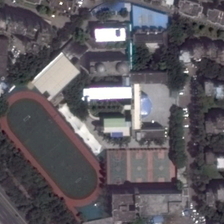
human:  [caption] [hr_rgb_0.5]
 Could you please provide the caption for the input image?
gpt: some buildings and green trees are near a playground with three basketball fields in a school .

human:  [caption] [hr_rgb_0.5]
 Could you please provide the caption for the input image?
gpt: some buildings and green trees are near a playground with three basketball fields in a school .

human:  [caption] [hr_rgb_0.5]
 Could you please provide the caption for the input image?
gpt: some buildings and green trees are near a playground with three basketball fields in a school .

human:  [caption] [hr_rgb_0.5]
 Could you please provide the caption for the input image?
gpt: some buildings and green trees are near a playground with three basketball fields in a school .

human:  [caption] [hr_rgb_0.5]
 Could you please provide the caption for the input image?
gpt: some buildings and green trees are near a playground with three basketball fields in a school .